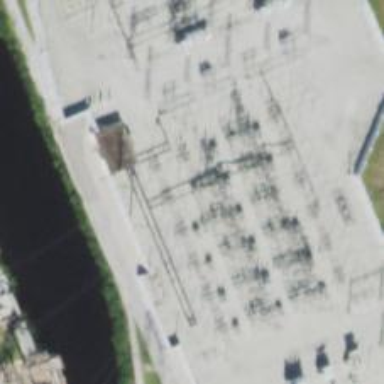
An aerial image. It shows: Switch for power supply.